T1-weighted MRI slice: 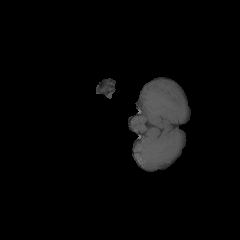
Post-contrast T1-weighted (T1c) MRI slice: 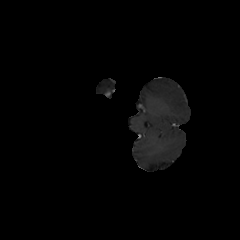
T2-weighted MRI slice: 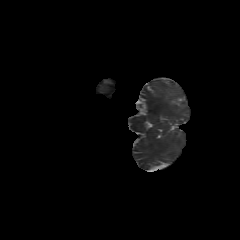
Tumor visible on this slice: no